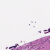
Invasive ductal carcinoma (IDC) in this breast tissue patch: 0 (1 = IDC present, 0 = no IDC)